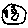
Label: moon